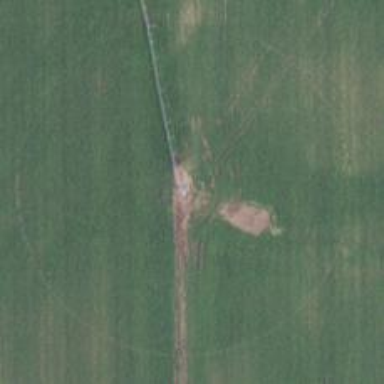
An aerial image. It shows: Pivot irrigation system.